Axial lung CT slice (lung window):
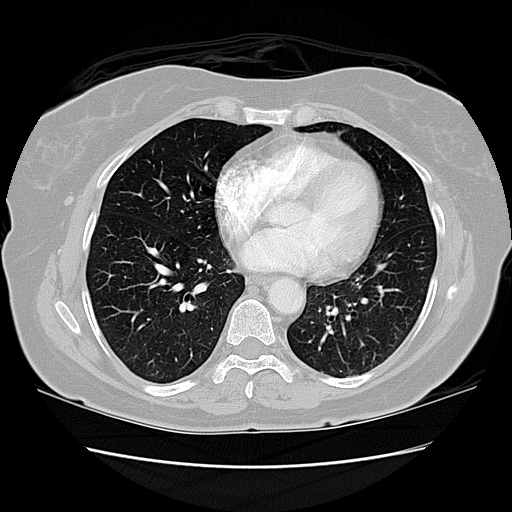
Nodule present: no